Field crop: tomato
Growth stage: 1
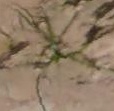
Species: cyperus